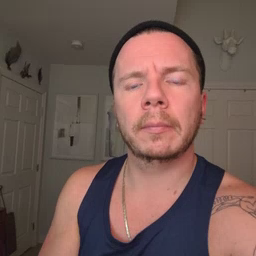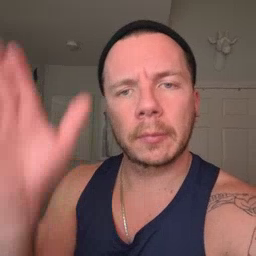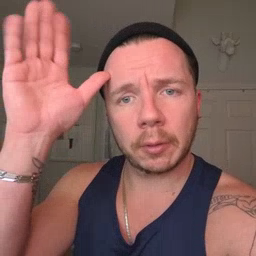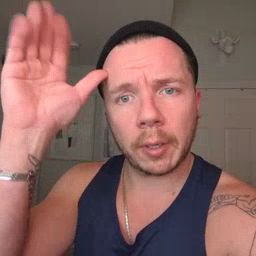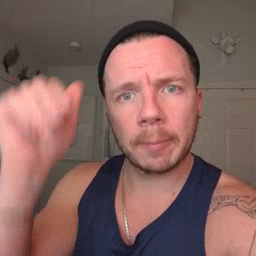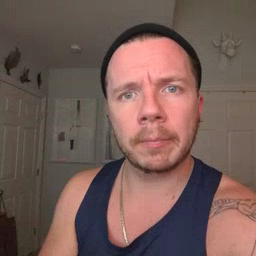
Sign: donkey